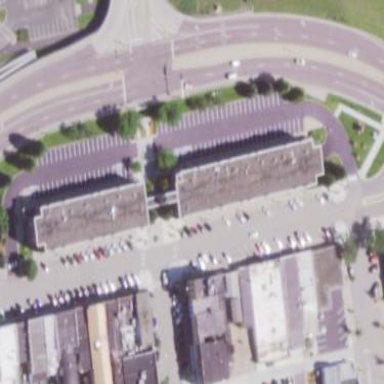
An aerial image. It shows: Street-side parking area.